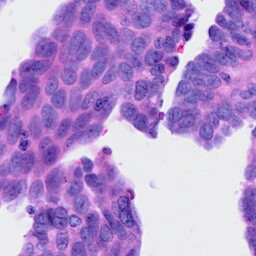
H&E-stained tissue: Ovarian